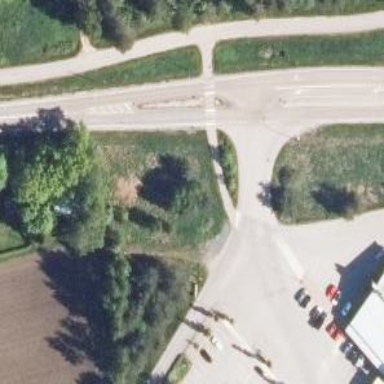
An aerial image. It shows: Asphalt footway that is also track.